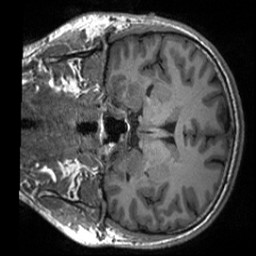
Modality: T1w
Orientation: coronal
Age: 27
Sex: male
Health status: healthy
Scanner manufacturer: siemens
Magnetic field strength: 3 T
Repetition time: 2 s
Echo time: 0.00232 s